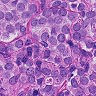
Metastatic tissue present: yes